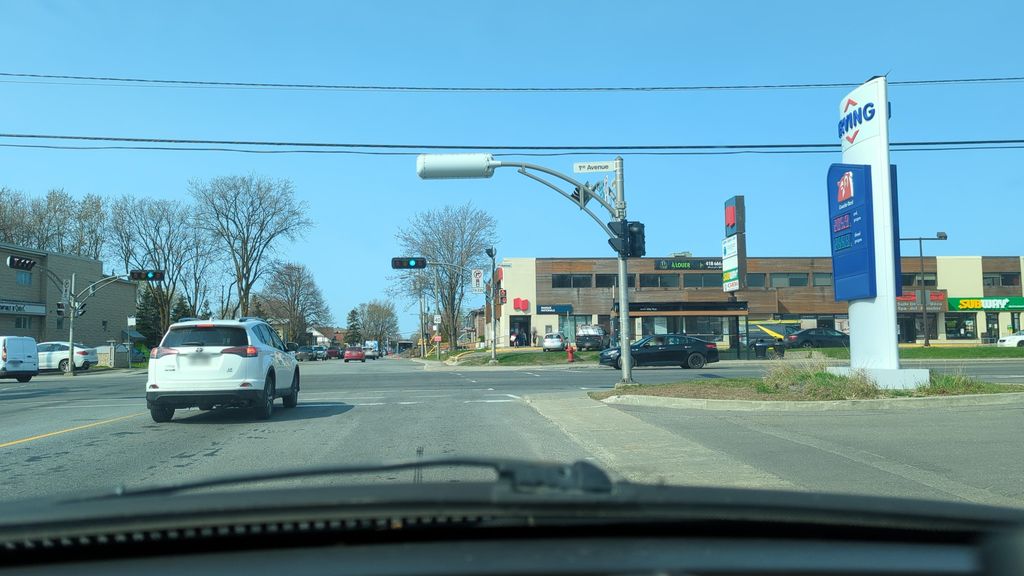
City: quebec_city